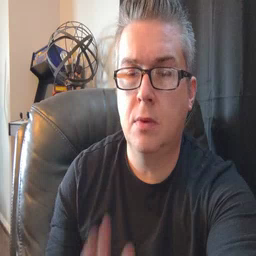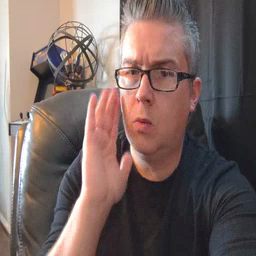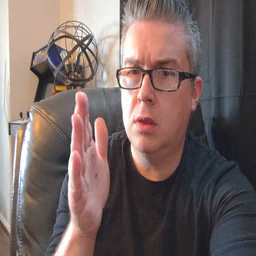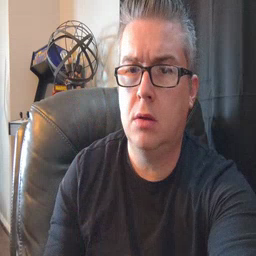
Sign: will